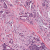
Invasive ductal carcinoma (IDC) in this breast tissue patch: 1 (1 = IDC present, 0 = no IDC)